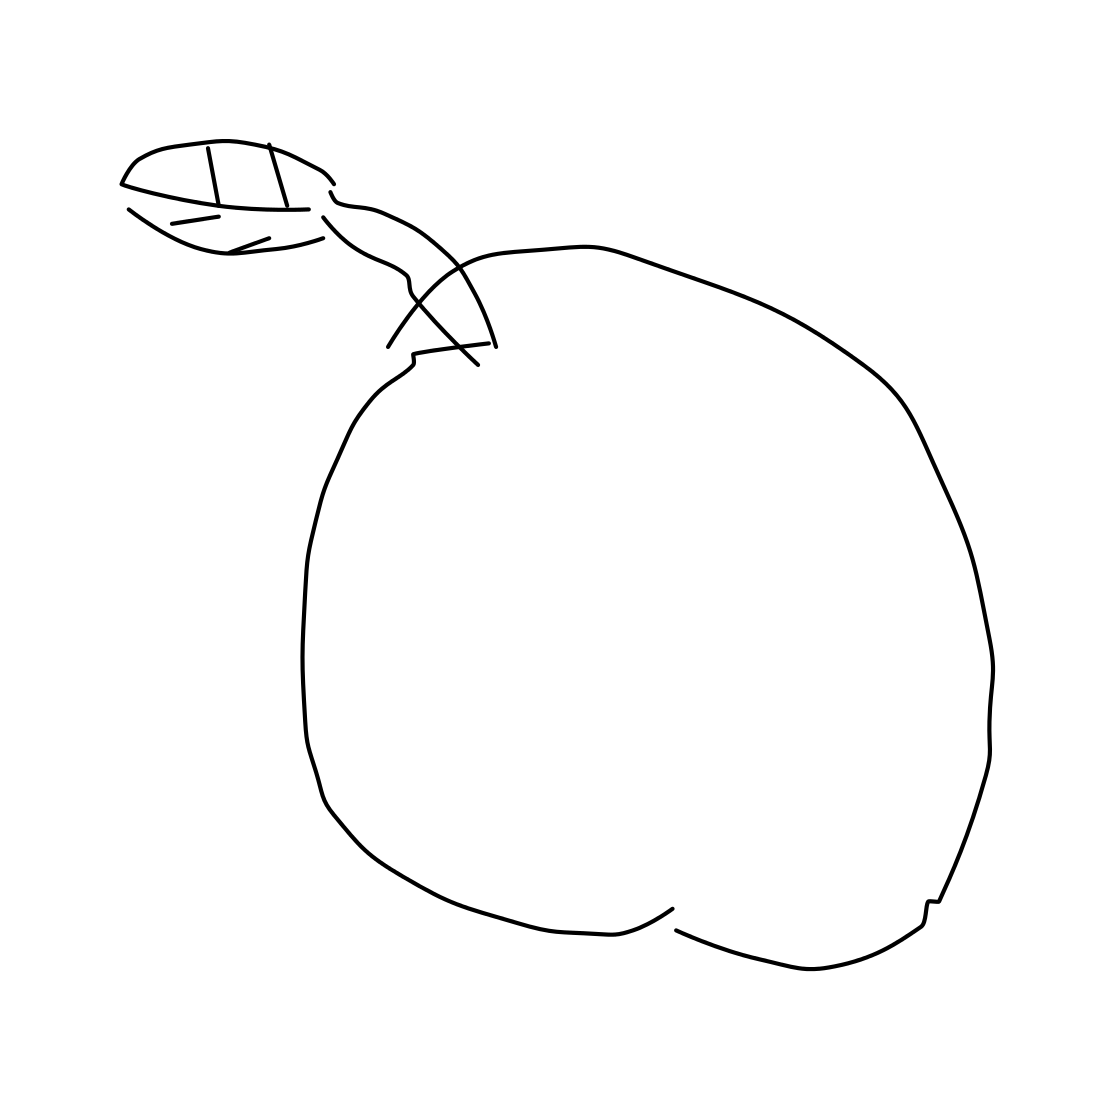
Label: apple